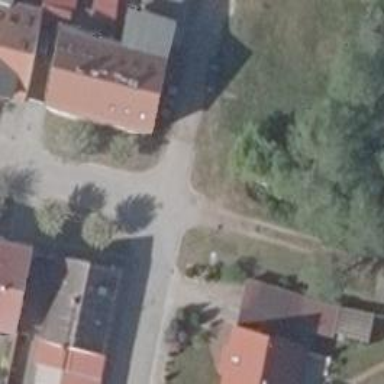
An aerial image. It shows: Residential road made of concrete plates.